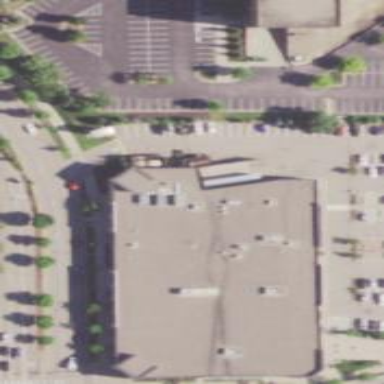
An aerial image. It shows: Supermarket building.